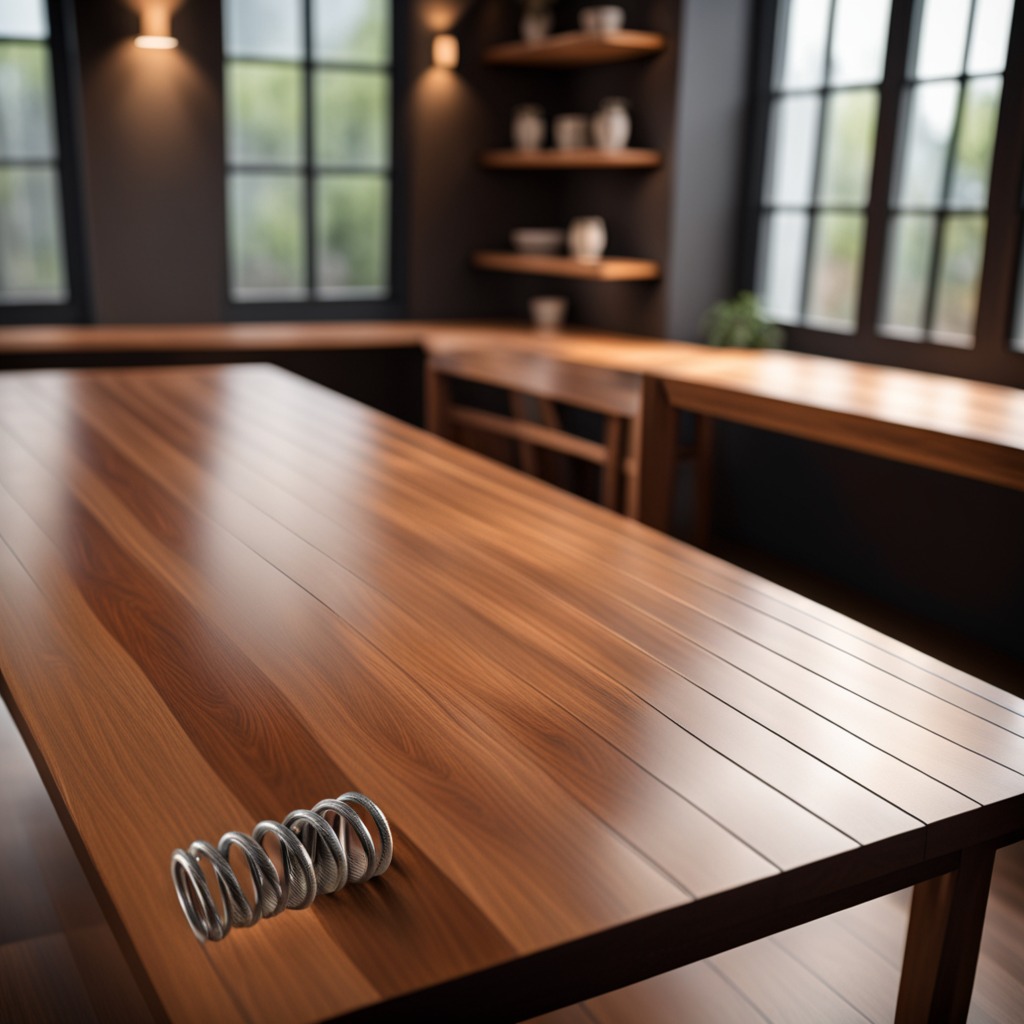
A coiled metal spring is lying on the wooden table.